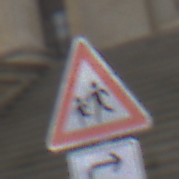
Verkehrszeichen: KinderRechts
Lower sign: RichtungsangabeDurchPfeile5
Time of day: Midday
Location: Outdoor (Urban)
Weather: Overcast
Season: NotSpecified
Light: Natural